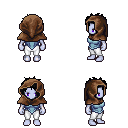
a pixel art fantasy rpg character, female body template, dark elf, purple skin, blue vest, white pants, black bedhead hairstyle, cloth hood, four views (front, back, left, right), 2x2 character sprite sheet, small pixel art, hard edges, no anti-aliasing